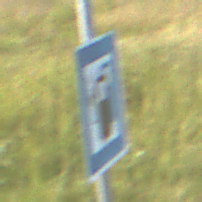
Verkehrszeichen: LadestationFuerElektrofahrzeuge
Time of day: MorningAfternoon
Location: Outdoor (Nature)
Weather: Clear
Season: Autumn
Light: Natural